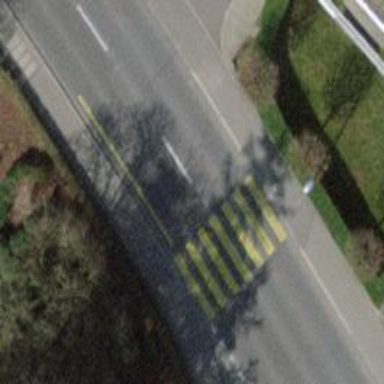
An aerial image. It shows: Zebra crossing on the road.